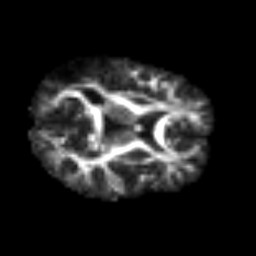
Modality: FA
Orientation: axial
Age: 39
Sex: female
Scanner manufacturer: siemens
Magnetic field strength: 3 T
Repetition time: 3.2 s
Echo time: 0.081 s